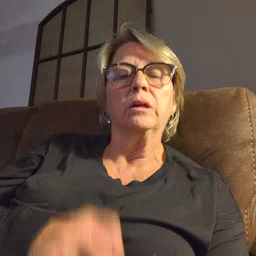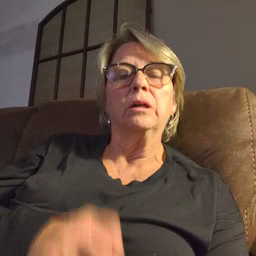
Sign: cute